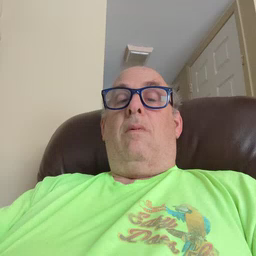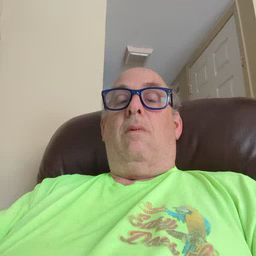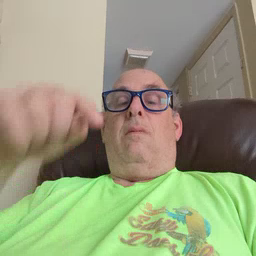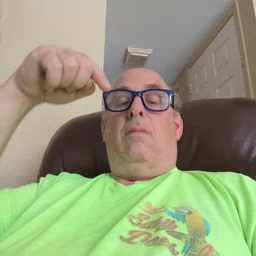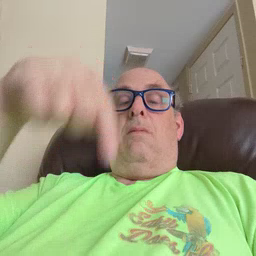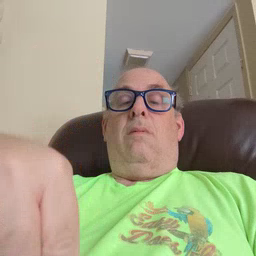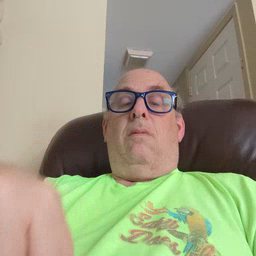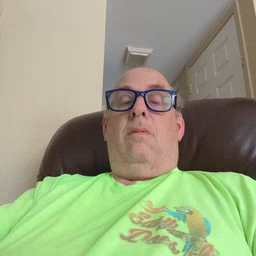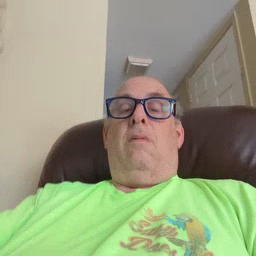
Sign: down